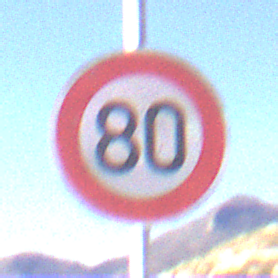
Verkehrszeichen: Geschwindigkeit80
Umgebung: Outdoor, Nature
Tageszeit: Midday
Wetter: Clear
Licht: Natural
Jahreszeit: NotSpecified
Kontrast: HighContrast